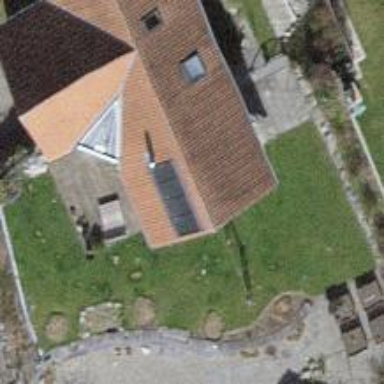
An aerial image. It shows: Solar power generator with photovoltaic panels.